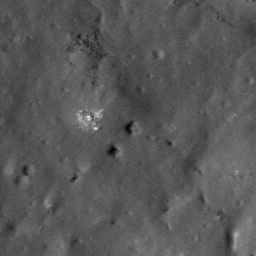
Pit: Lalande 5a
Host crater: Lalande
Host type: impact_melt
Lunar coordinates: latitude -4.341, longitude 351.423